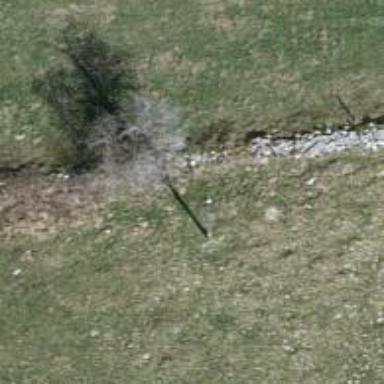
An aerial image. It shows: Power pole.